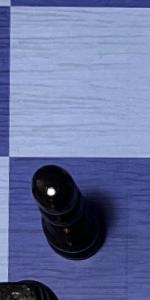
Label: Pawn_Black